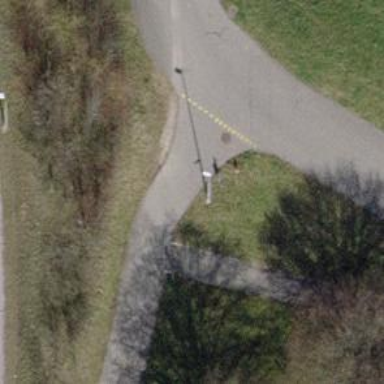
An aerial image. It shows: Asphalt path.